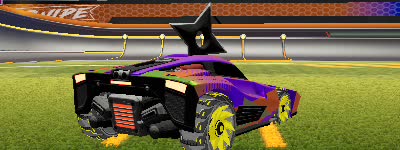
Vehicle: breakout